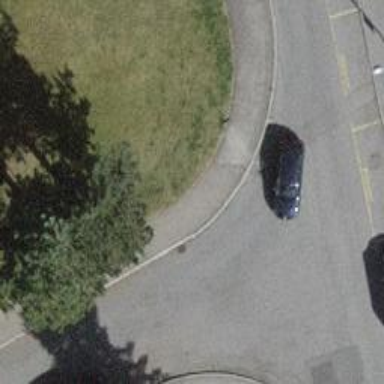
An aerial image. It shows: Kerb serving as barrier.